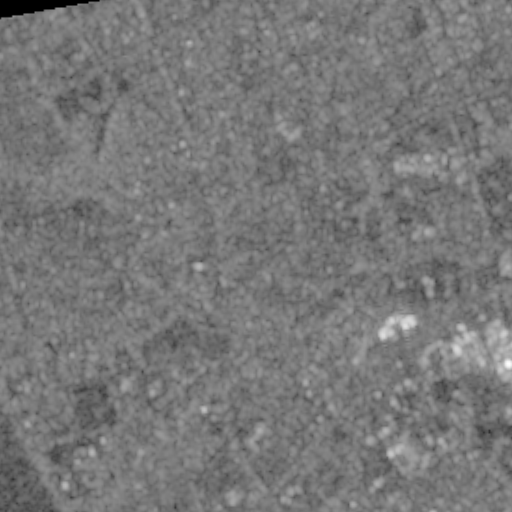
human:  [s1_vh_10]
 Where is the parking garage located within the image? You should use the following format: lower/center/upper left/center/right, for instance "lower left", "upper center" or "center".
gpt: The parking garage is located in the lower right of the image.
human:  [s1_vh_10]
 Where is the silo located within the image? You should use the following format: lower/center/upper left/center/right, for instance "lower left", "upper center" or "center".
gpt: The silo is located in the lower center of the image.
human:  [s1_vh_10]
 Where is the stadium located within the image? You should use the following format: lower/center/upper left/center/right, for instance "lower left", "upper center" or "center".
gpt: The stadium is located in the center right of the image.
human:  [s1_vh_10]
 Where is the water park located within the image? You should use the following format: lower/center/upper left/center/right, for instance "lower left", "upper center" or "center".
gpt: The water park is located in the center right of the image.
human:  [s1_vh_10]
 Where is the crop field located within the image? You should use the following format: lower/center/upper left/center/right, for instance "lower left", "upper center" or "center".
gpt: There is no crop field in the image.

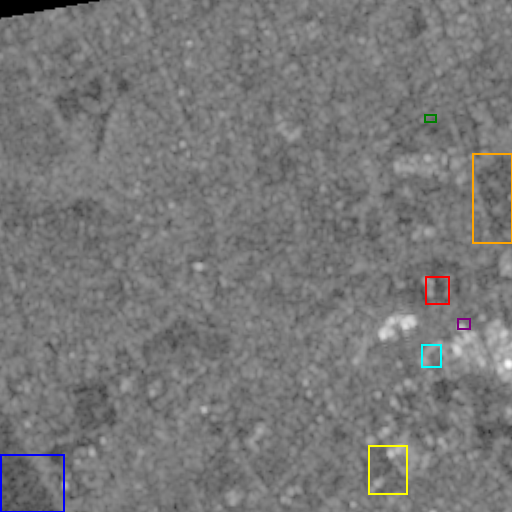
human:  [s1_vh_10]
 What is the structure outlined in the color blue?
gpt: The structure outlined in blue is a crop field.
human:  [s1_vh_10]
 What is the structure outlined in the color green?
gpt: The structure outlined in green is a gas station.
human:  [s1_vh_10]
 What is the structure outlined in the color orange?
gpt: The structure outlined in orange is a park.
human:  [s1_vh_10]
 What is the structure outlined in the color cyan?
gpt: The structure outlined in cyan is a parking garage.
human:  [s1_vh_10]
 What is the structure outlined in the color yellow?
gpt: The structure outlined in yellow is a parking lot.
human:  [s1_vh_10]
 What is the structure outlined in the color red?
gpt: The structure outlined in red is a stadium.
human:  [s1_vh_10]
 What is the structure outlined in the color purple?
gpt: The structure outlined in purple is a water park.
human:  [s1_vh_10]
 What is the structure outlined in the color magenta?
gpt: There is no magenta outline.